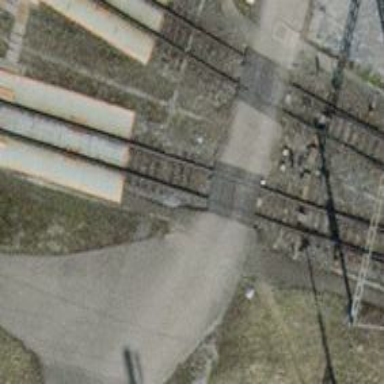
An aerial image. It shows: Single-track electrified railway yard with contact line electrification.